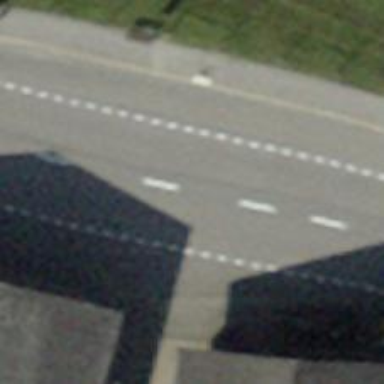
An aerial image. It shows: Bus stop with designated public transport stop position.